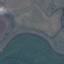
Label: Pasture